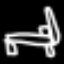
Label: bed